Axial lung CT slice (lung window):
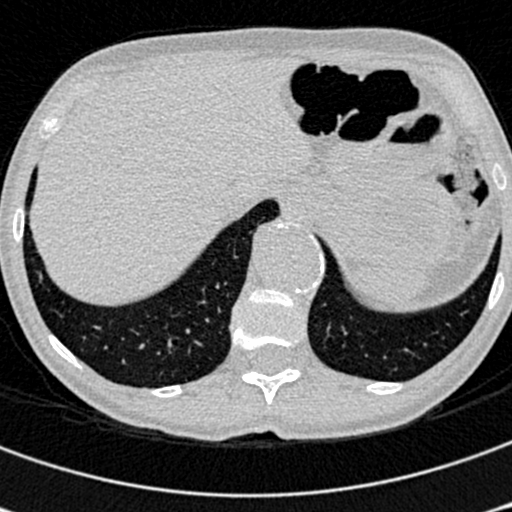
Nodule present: no